Interaction volume radius: 10 \u00c5
Interaction volume height: 15 \u00c5
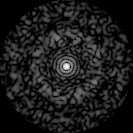
Disorder parameter: 0.828